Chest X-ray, PA view. Patient: 47 years old, sex F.
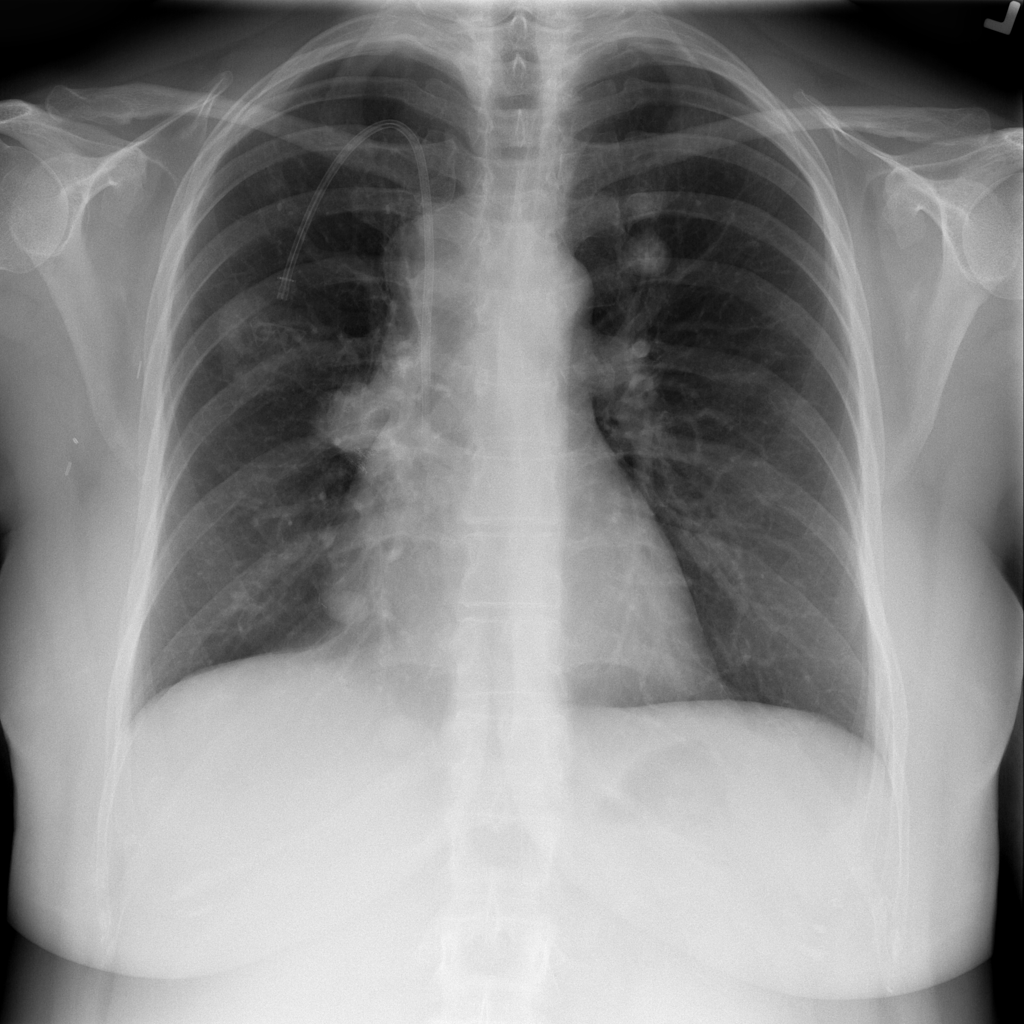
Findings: Nodule